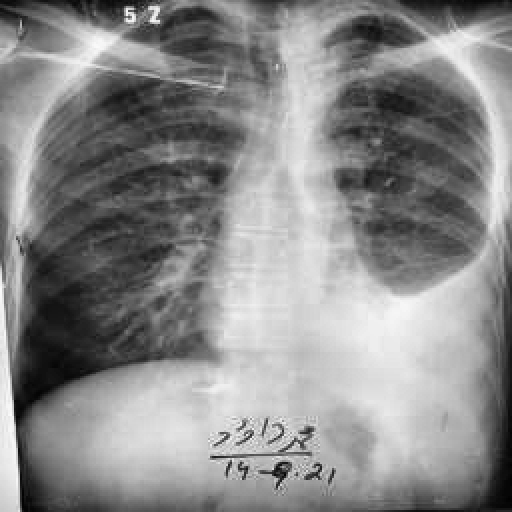
Finding: TUBERCULOSIS